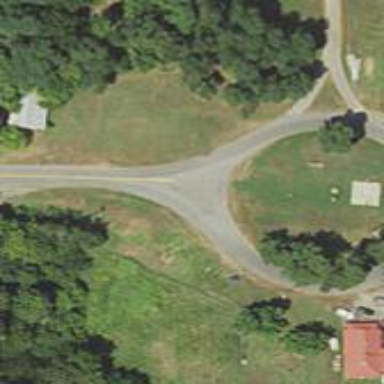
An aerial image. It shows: Secondary road leading to roundabout.